Interaction volume radius: 5 \u00c5
Interaction volume height: 30 \u00c5
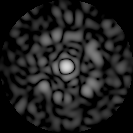
Disorder parameter: 0.7721